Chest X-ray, AP view. Patient: 49 years old, sex M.
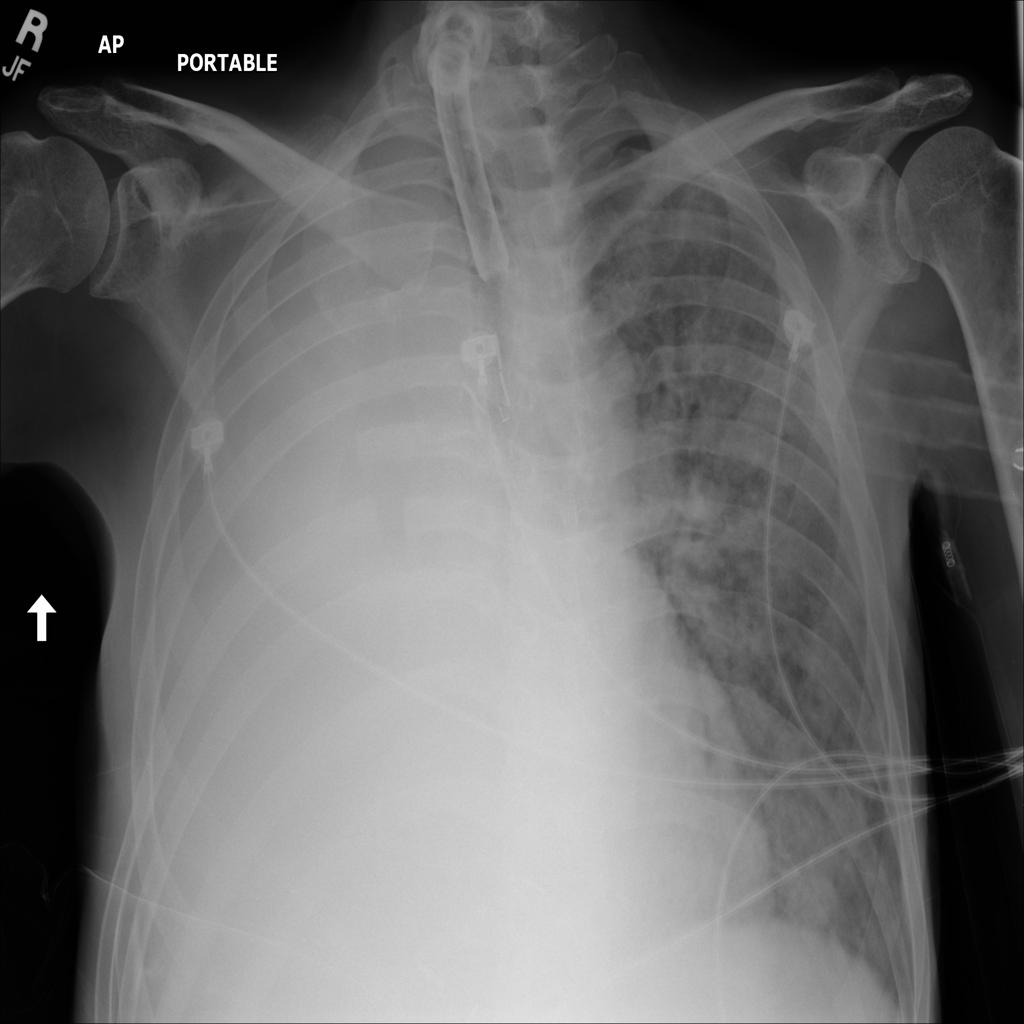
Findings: No Finding